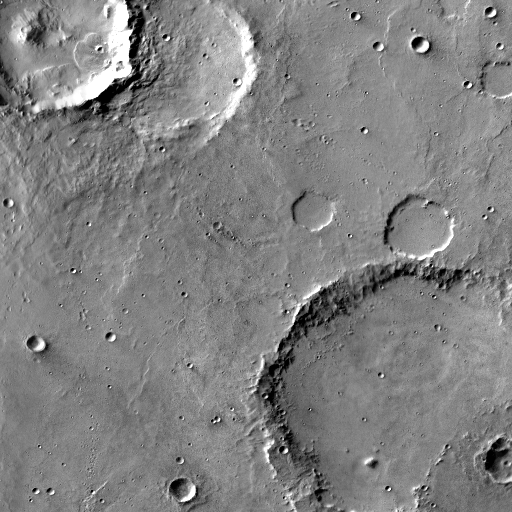
Crater classes present: Background, Other, Secondary